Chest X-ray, PA view. Patient: 78 years old, sex M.
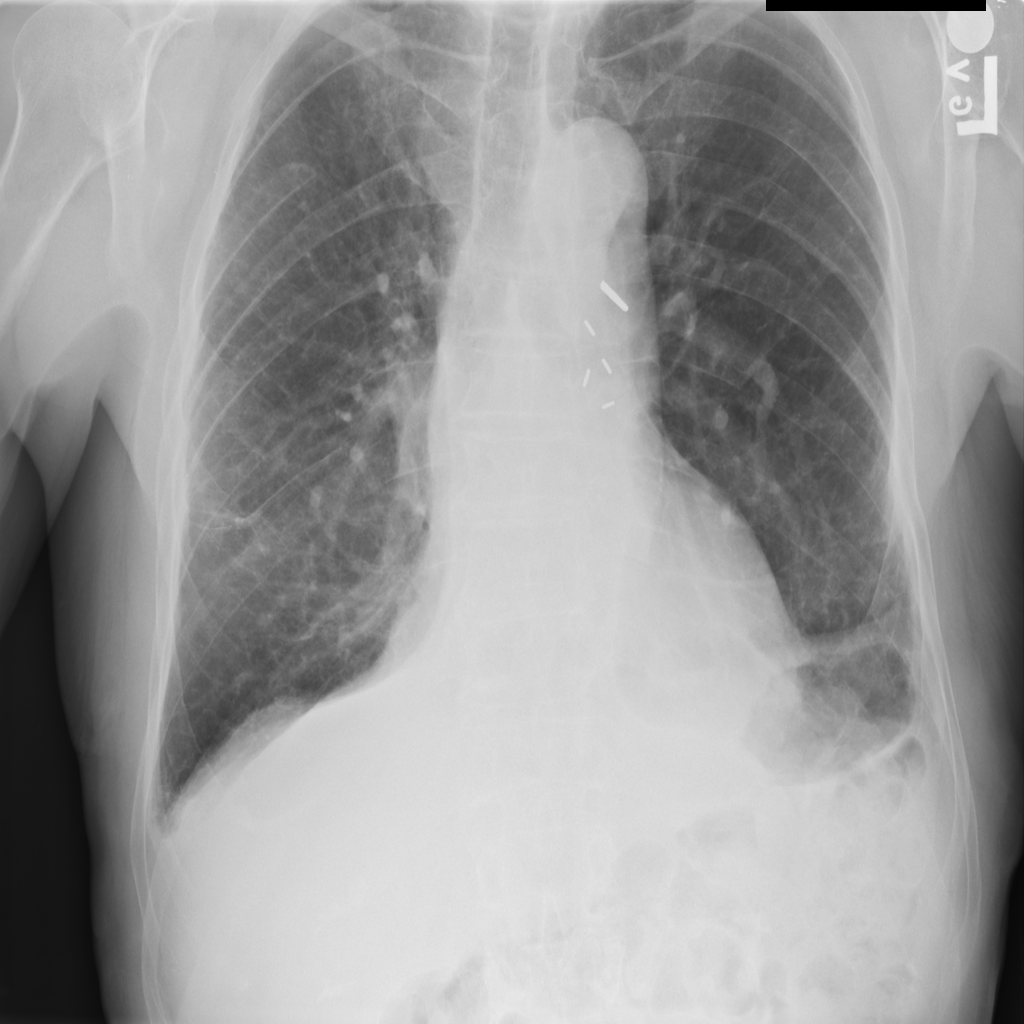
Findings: No Finding